Question: I'm attempting to make a simple GUI using Swing components in Java. However, some of the components are off-center due to other components' sizes. I'm using GridBagConstraints.CENTER to center these components, but it seems to keep them centered only relative to the Grid cell that they are contained within.
The specific issue I have is pictured below. I need the JTextField next to "File Name:" to be a certain length. But when I make it this certain length, it causes other components in other rows to become off-centered. The only way to maintain all the components being centered seems to be to have both JTextFields being the same length.
I'm a bit new to Swing and Java GUI in general, so I'm probably missing some basic concept, but I haven't found an answer to this particular question from my searches yet.
<URL>
>
'''
//Initialize global Swing objects
JFrame frame = new JFrame("Game Server V2.0 build 019827427");
JPanel panel = new JPanel();
JButton runButton = new JButton("Start Server");
JButton stopButton = new JButton("Stop Server");
JButton sendButton = new JButton("Send File");
JTextField portField = new JTextField("999", 5);
JTextField fileField = new JTextField("fileToSend.txt", 14);
JLabel portLabel = new JLabel("Port: ");
JLabel fileLabel = new JLabel("File Name: ");
JLabel statusLabel = new JLabel("Status: Disconnected");
public void run(){
//Set layout and constraints
panel.setLayout(new GridBagLayout());
GridBagConstraints gc = new GridBagConstraints();
//Add Swing components to panel using GridBagLayout with the GridBagConstraints we've specified
gc.weightx = 0.5;
gc.weighty = 0.5;
gc.gridx = 0;
gc.gridy = 0;
gc.gridwidth = 1;
gc.anchor = GridBagConstraints.LINE_END;
panel.add(portLabel, gc);
gc.gridx = 1;
gc.gridy = 0;
gc.gridwidth = 1;
gc.anchor = GridBagConstraints.LINE_START;
panel.add(portField, gc);
gc.gridx = 0;
gc.gridy = 1;
gc.gridwidth = 1;
gc.anchor = GridBagConstraints.LINE_END;
panel.add(fileLabel, gc);
gc.gridx = 1;
gc.gridy = 1;
gc.gridwidth = 1;
gc.anchor = GridBagConstraints.LINE_START;
panel.add(fileField, gc);
gc.gridx = 0;
gc.gridy = 2;
gc.gridwidth = 2;
gc.anchor = GridBagConstraints.CENTER;
panel.add(sendButton, gc);
gc.gridx = 0;
gc.gridy = 3;
gc.gridwidth = 1;
panel.add(runButton, gc);
gc.gridx = 1;
gc.gridy = 3;
gc.gridwidth = 1;
panel.add(stopButton, gc);
gc.gridx = 0;
gc.gridy = 4;
gc.gridwidth = 2;
panel.add(statusLabel, gc);
frame.add(panel);
frame.setSize(480, 280);
frame.setDefaultCloseOperation(JFrame.EXIT_ON_CLOSE);
frame.setVisible(true);
}
'''
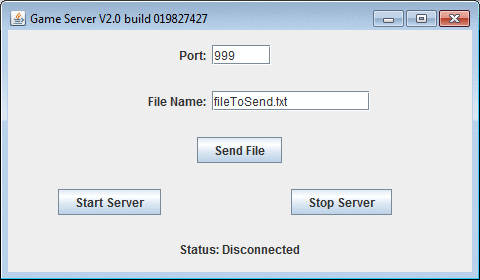
Answer: > I guess what I'm really wanting is for both columns of cells to be of equal width,
So then you should have the "Start" and "Stop" buttons in their own column. Then should have a weightx of 1.0 to allow then to expand. They should be centered.
Note: they won't be exactly centered because the width of the start button will slightly larger than the stop button so it will have a few extra pixels of space.
For all the other rows of data you would need to add a single component to each row. Each component would then need a gridwidth of 2. Each component would be centered. Since the first two rows contain two components you would need to create a panel and add the components to the panel. Then you add the panel to the panel using the GridBagLayout.